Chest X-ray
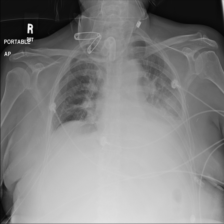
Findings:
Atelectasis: positive
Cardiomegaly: negative
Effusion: positive
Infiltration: positive
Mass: negative
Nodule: negative
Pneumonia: negative
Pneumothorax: negative
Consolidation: negative
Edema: negative
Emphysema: negative
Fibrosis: negative
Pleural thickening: negative
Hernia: negative